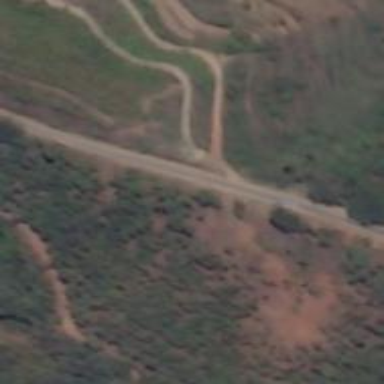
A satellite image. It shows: Unclassified road.